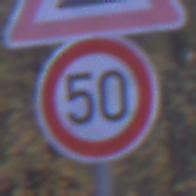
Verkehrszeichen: Geschwindigkeit50
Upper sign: UnebeneFahrbahn
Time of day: Night
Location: Outdoor (Suburban)
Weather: PartlyCloudy
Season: NotSpecified
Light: Artificial